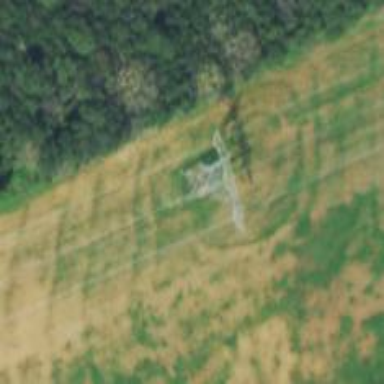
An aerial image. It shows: Power tower.